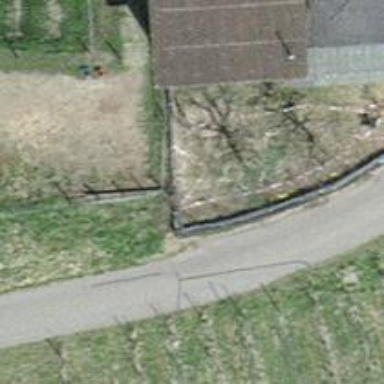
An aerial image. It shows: Fence is in the image.